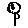
Label: flower